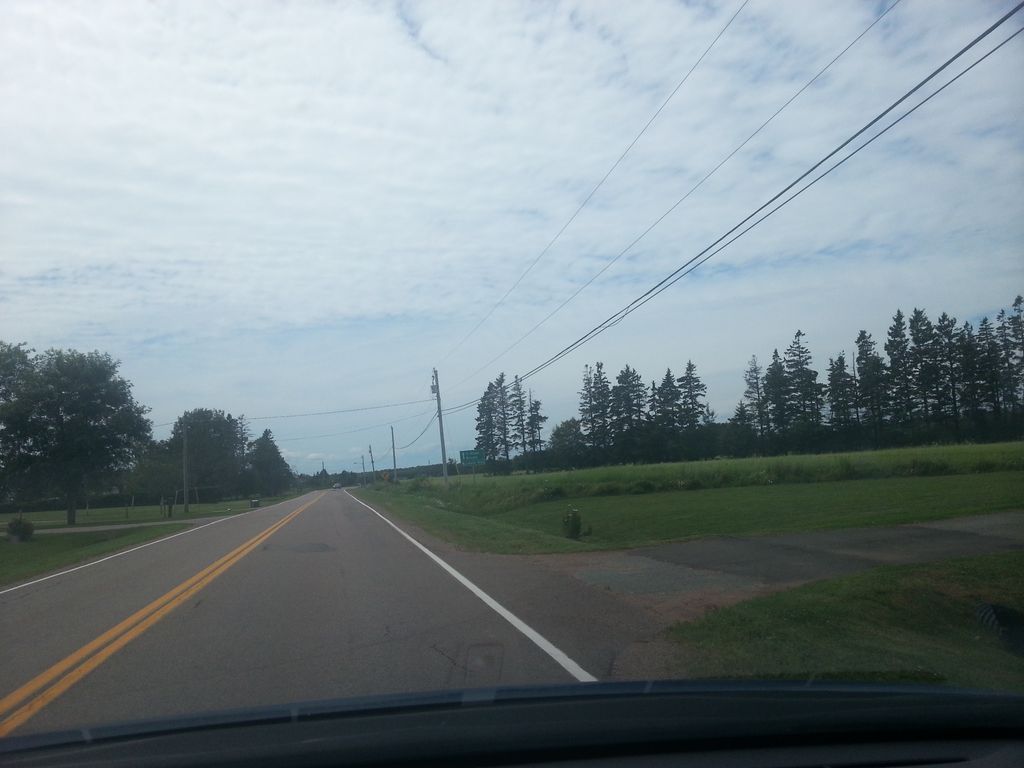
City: charlottetown